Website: apple
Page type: address-validator
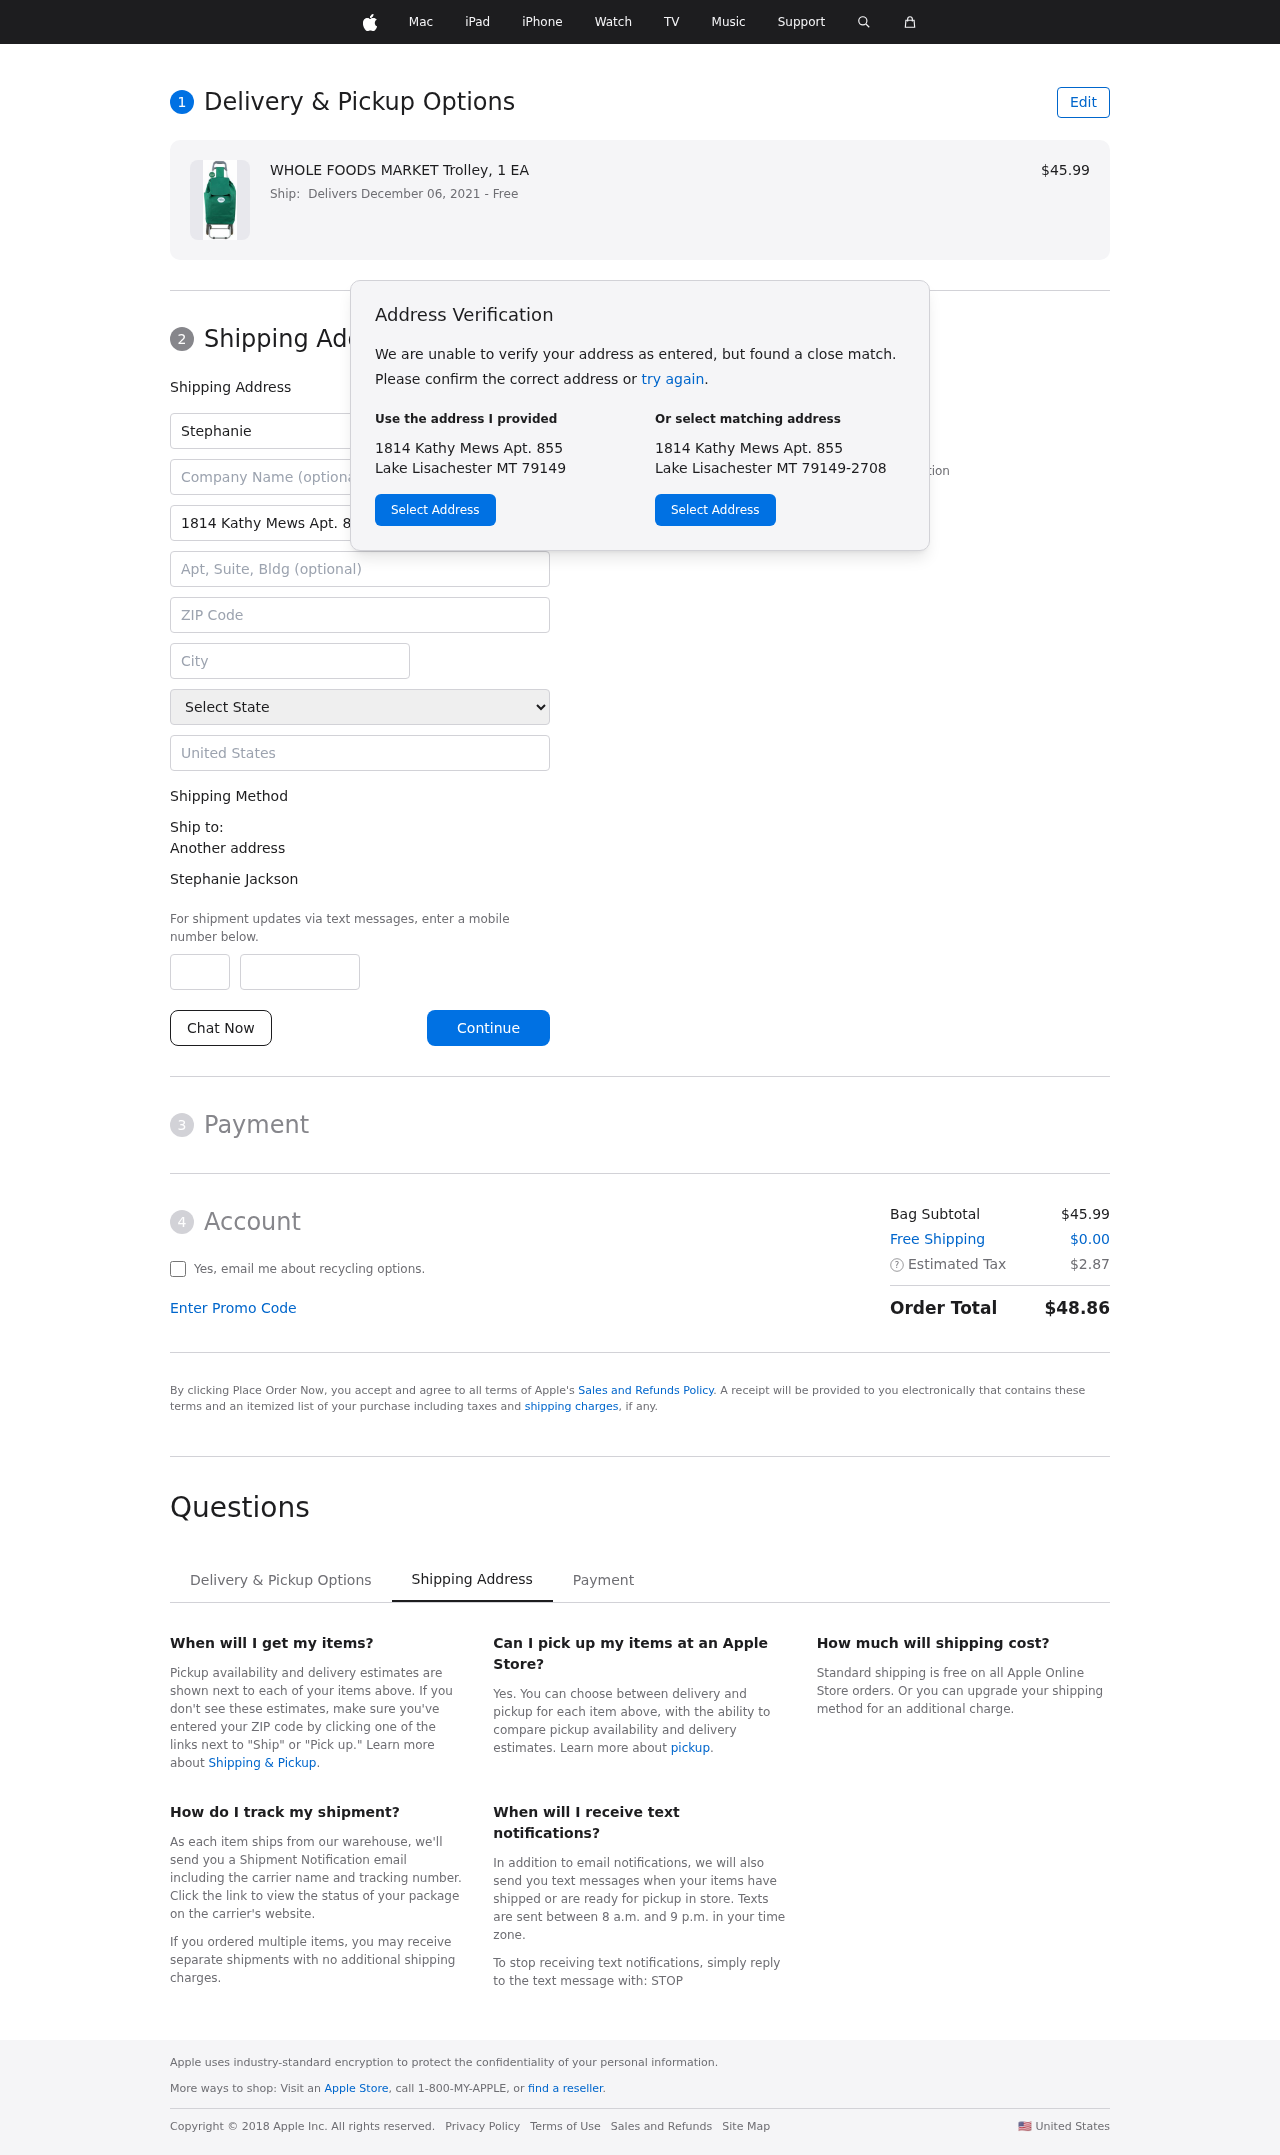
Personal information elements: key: PII_CITY
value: Lake Lisachester
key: PII_COUNTRY
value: United States
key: PII_FIRSTNAME
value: Stephanie
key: PII_FULLNAME
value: Stephanie Jackson
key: PII_LASTNAME
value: Jackson
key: PII_PHONE_AREA
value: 968
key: PII_PHONE_SUFFIX
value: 7238
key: PII_POSTCODE
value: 79149
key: PII_STATE
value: Montana
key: PII_STREET
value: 1814 Kathy Mews Apt. 855
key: PII_CITY_STATE_ZIP
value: Lake Lisachester MT 79149
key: PII_STATE_ABBR
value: MT
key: PII_POSTCODE_FULL
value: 79149
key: PII_POSTCODE_NUMERIC
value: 79149
Product elements: key: PRODUCT1_NAME
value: WHOLE FOODS MARKET Trolley, 1 EA
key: PRODUCT1_PRICE
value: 45.99
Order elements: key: ORDER_DELIVERY_DATE
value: Delivers December 06, 2021
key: ORDER_SUBTOTAL
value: $45.99
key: ORDER_SHIPPING_COST
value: $0.00
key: ORDER_TAX
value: $2.87
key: ORDER_TOTAL
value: $48.86